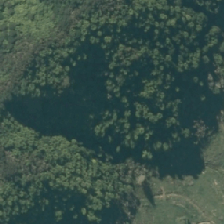
Land cover: broadleaved_indigenous_hardwood